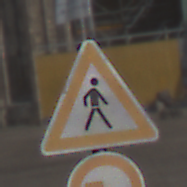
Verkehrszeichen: FussgaengerLinks
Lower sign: UeberholverbotKraftfahrzeuge
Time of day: MorningAfternoon
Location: Outdoor (Urban)
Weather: Clear
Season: NotSpecified
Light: Natural